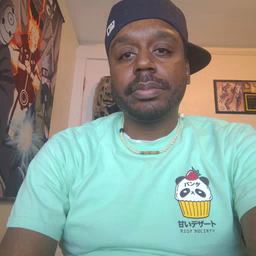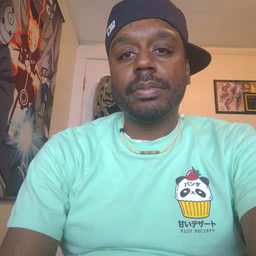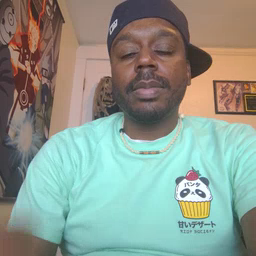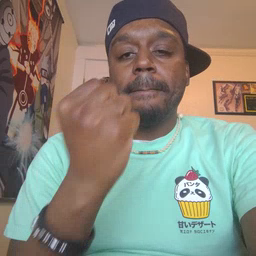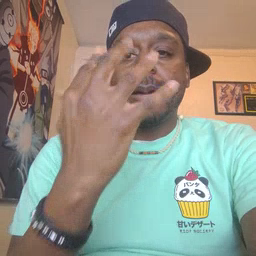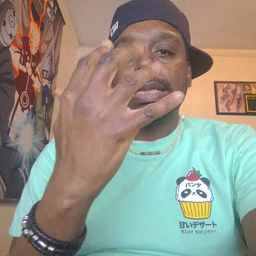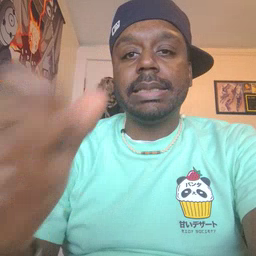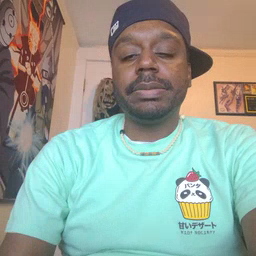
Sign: many